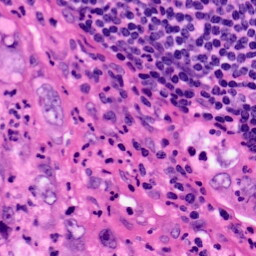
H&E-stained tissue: Pancreatic